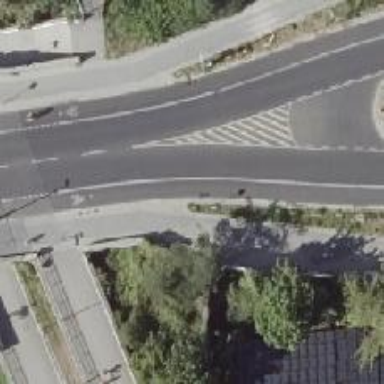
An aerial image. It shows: Tertiary road with asphalt surface. No stopping conditions for parking on both sides.